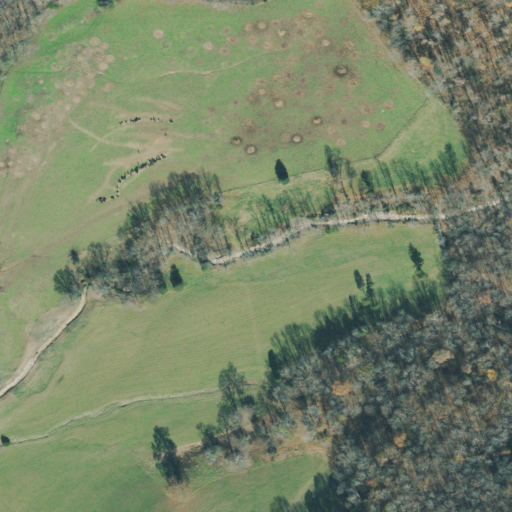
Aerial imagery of valley in Tennessee named Wash Hole Hollow containing pasture, deciduous forest, shrub, grassland, and open development